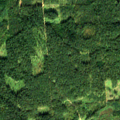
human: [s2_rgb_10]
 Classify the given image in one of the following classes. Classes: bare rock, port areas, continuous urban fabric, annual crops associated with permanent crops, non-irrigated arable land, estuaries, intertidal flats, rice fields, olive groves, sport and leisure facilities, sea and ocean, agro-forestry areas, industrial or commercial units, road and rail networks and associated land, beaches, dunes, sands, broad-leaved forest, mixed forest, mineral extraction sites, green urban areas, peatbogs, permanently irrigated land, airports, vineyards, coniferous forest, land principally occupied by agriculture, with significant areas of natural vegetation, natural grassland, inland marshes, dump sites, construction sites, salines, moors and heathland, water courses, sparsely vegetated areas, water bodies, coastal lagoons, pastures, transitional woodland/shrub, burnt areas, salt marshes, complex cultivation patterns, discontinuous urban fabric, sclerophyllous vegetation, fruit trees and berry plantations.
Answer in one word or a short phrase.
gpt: coniferous forest, mixed forest, transitional woodland/shrub